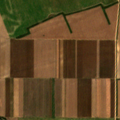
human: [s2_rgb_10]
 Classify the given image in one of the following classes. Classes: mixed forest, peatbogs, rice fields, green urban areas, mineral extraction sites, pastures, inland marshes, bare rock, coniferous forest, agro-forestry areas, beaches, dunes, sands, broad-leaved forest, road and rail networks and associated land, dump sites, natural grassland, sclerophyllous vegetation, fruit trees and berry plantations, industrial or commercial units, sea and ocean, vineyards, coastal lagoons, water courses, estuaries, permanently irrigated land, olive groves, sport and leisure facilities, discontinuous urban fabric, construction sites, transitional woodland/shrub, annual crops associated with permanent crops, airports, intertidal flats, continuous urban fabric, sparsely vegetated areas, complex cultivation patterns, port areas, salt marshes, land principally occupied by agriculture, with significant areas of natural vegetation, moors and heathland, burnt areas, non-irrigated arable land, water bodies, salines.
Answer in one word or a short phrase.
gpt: non-irrigated arable land